Interaction volume radius: 5 \u00c5
Interaction volume height: 15 \u00c5
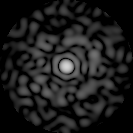
Disorder parameter: 0.863